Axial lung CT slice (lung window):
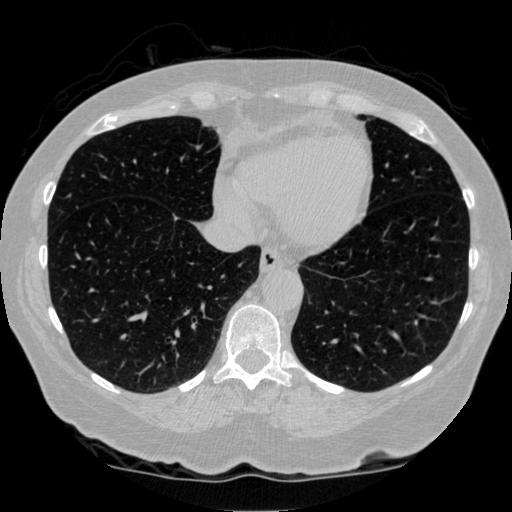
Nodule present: no